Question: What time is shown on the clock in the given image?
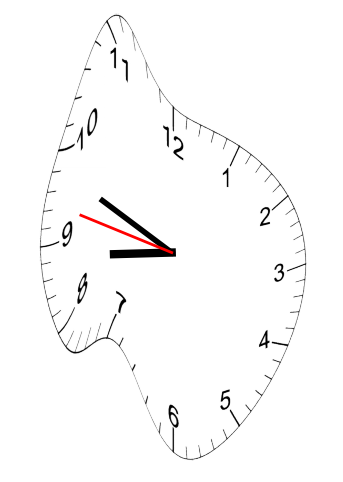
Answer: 08:48:47